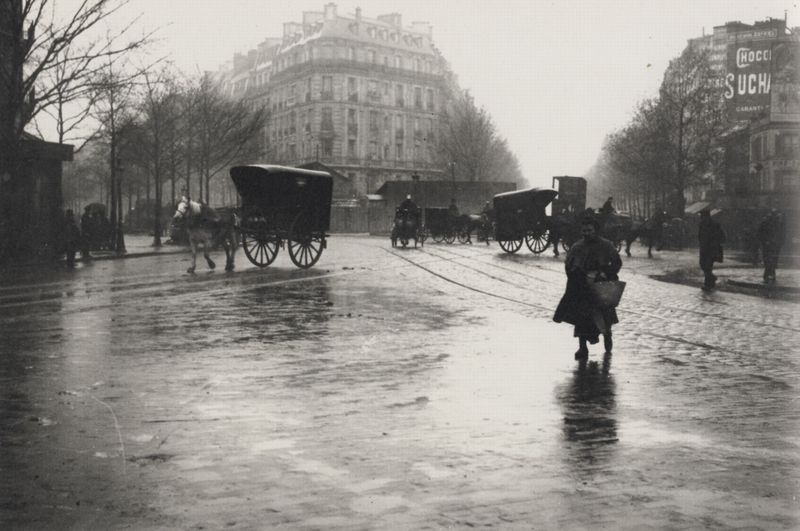
Titel: Place Prosper Goubaux und die Avenue de Villiers; links der Boulevard de Courcelles
Künstler: Francois Emile Zola
Schlagwörter: baum, dunkel, himmel, schatten, weiß, bäume, menschen, stadt, äste, fenster, frankreich, frau, grau, hell, hut, licht, männer, paris, schwarz, strasse, eis, gebäude, haus, weg, leute, rock, architektur, faru, häuser, nass, spiegelung, wege, boden, mantel, personen, kamine, pferd, pferde, räder, schrift, ecke, fassade, fassaden, passanten, pflaster, wohnhäuser, schuhe, spuren, dächer, allee, nebel, kahl, herbst, winter, droschke, einspänner, kutsche, kutschen, platz, werbung, spur, wagen, korb, foto, fotografie, photographie, regen, schmutz, berlin, gehsteig, passant, trostlos, kreuzung, schwarz-weiß, asphalt, pflastersteine, schirme, plakat, kutscher, wägen, tasche, schimmel, photo, eck, pferdekutschen, verkehr, gleise, schienen, gespann, boulevard, straßenbahn, pferdewagen, planen, nässe, großstadt, chocco, glätte, phtop, spiegelund, spure, suchard, pari, niesel, fassage, nasse straße